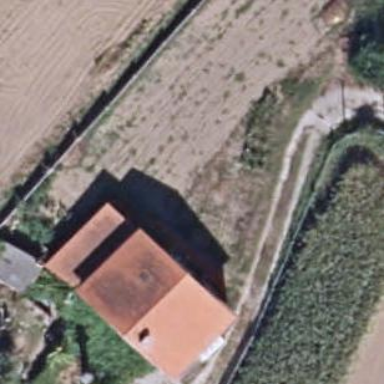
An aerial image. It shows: Simple house.